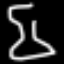
Label: hourglass